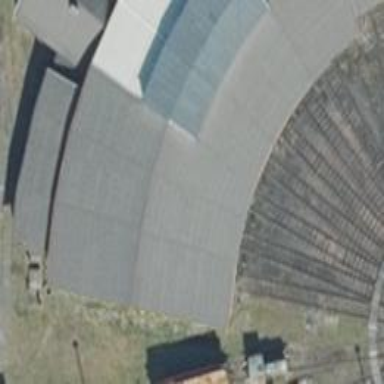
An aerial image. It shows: Railway yard in service.